Question: I'm trying to use Google Places Autocomplete for faster address entry which was featured in this blog : <URL>
I'm trying to seperate each element of the address(street number, route, locality, country etc.) and used them for conditional purposes. The picture below will explain the rest.
As you can see the values are not available in scenario 2 meaning comparison is not possible,how can I make scenario 1 always possible without relying on the user to click autocomplete?
CODE:
'''
<script type="text/javascript" src="http://maps.google.com/maps/api/js?sensor=true&libraries=places"></script>
<script src="http://code.jquery.com/jquery-1.10.1.min.js"></script>
<script type="text/javascript">
var placeSearch, autocomplete;
var component_form = {
'street_number': 'short_name',
'route': 'long_name',
'locality': 'long_name',
'administrative_area_level_1': 'short_name',
'country': 'long_name',
'postal_code': 'short_name'
};
function initialize() {
autocomplete = new google.maps.places.Autocomplete(document.getElementById('autocomplete'), {
types: ['geocode']
});
google.maps.event.addListener(autocomplete, 'place_changed', function() {
fillInAddress();
});
}
function fillInAddress() {
var place = autocomplete.getPlace();
for (var component in component_form) {
document.getElementById(component).value = "";
document.getElementById(component).disabled = false;
}
for (var j = 0; j < place.address_components.length; j++) {
var att = place.address_components[j].types[0];
if (component_form[att]) {
var val = place.address_components[j][component_form[att]];
document.getElementById(att).value = val;
}
}
}
function geolocate() {
if (navigator.geolocation) {
navigator.geolocation.getCurrentPosition(function(position) {
var geolocation = new google.maps.LatLng(position.coords.latitude, position.coords.longitude);
autocomplete.setBounds(new google.maps.LatLngBounds(geolocation, geolocation));
});
}
}
$(document).ready(function() {
$('#setVal').on('click', function() {
document.getElementById('formatted_address').value = document.getElementById('autocomplete').value;
});
});
</script>
<body onload="initialize()">
<div id="locationField">
<input id="autocomplete" placeholder="Enter Address Here" onFocus="geolocate()" type="text" size="45"></input>
</div>
<div>Street address</div>
<input id="street_number" disabled="true"></input>
<input id="route" disabled="true"></input>
<div>City</div>
<input id="locality" disabled="true"></input>
<div>State</div>
<input id="administrative_area_level_1" disabled="true"></input>
<div>Zip code</div>
<input id="postal_code" disabled="true"></input>
<div>Country</div>
<input id="country" disabled="true"></input>
'''
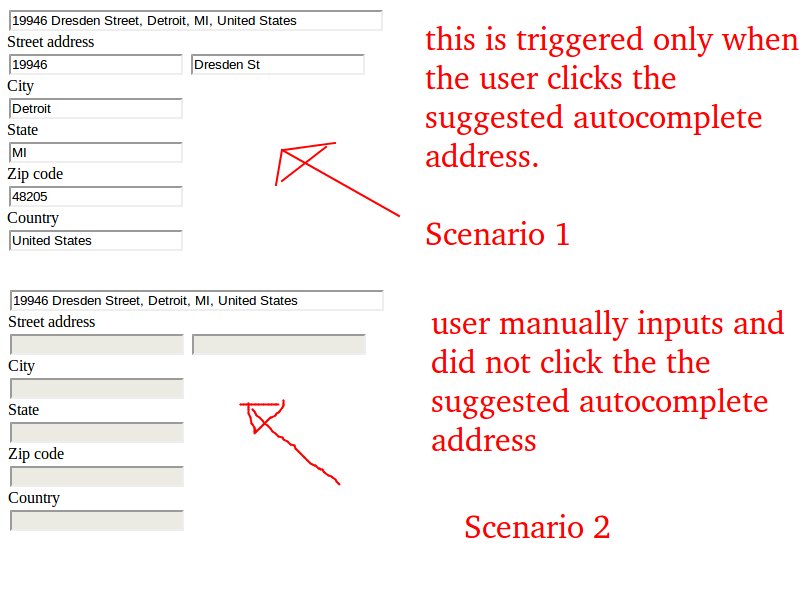
Answer: I don't think this is possible using Google Places Autocomplete because Google does not provide any event callback hook when you receive places results from the server such as "result_received" or "data_received". I only find 'place_changed' event hook, nothing else.
I think if you want to achieve you goal, you need to make your own autocomplete list by using <URL>
1. You can make Ajax Call to the server like the following whenever user enter a text(onkeyup event) to the following url. https://maps.googleapis.com/maps/api/place/textsearch/xml?query=TEXT&sensor=fasle&key=AddYourOwnKeyHere
2. you will get the response from the sever, which would be like this, https://developers.google.com/places/documentation/search#PlaceSearchResponses
3. Then using those response, you build jQuery autocomplete list and catch user response. If the response has only ONE result, then you fill up the form automatically without waiting for user click event.
However, my question to you is "Worth It?" to make more code like this to save users' click?
I would rather go for UX approach by;
1. Show 'Enter address and select the most matching one' message at the beginning
2. When user selects an address, the proper address will show instead of the #1 message.
3. When user reenter the address, the #1 message shows again until select one.